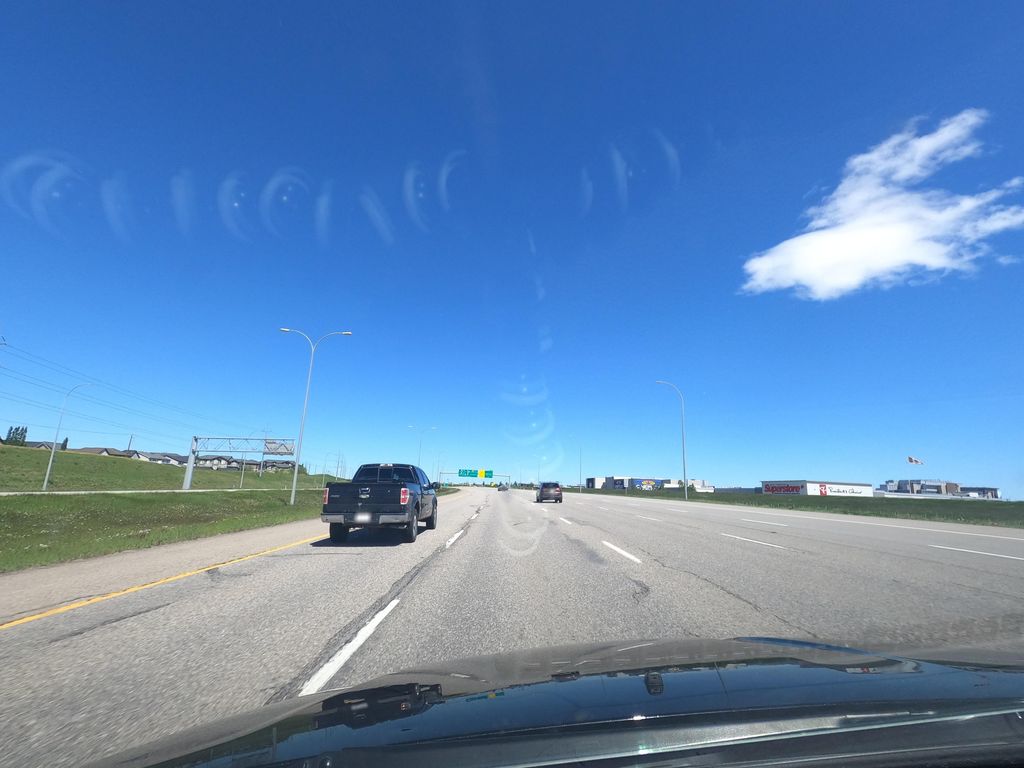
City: calgary